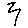
Label: zigzag